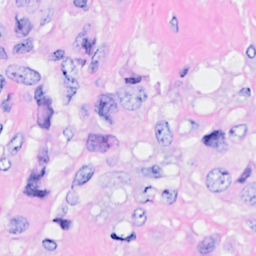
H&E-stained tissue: Breast